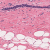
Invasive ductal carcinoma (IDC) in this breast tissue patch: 0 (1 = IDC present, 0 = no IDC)